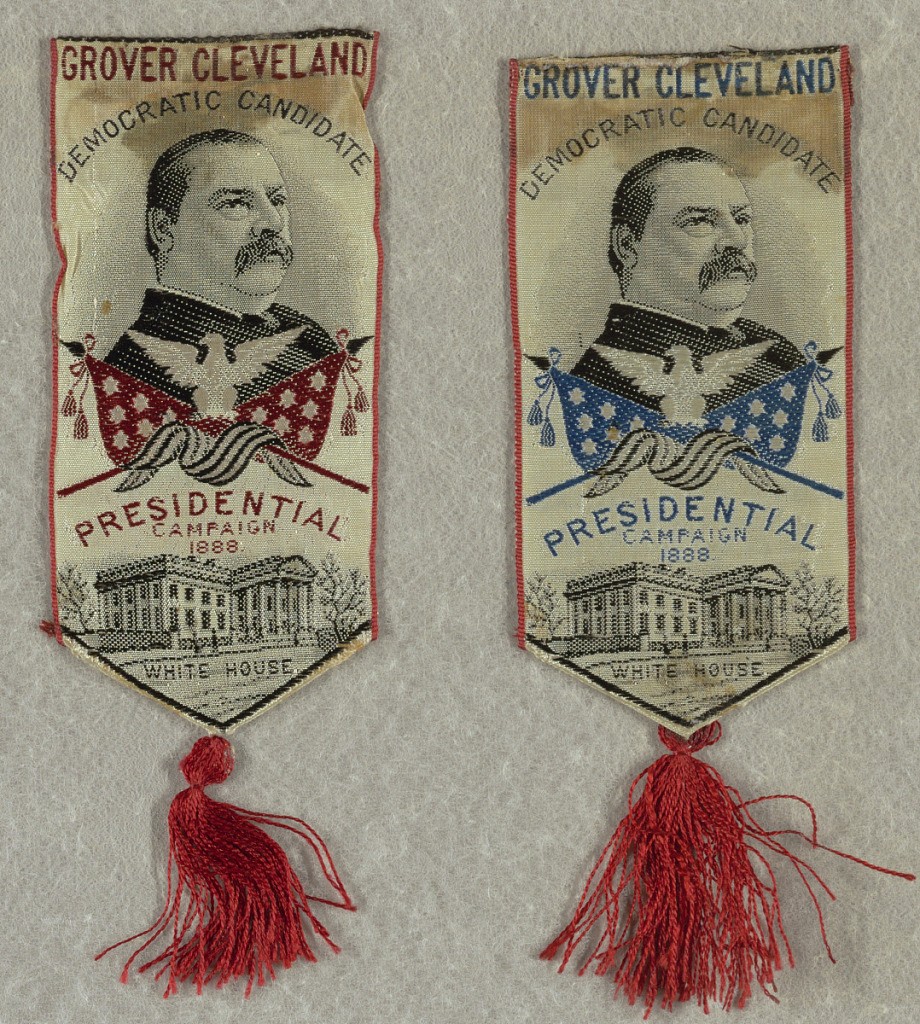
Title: Campaign ribbon
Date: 1888
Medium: silk Technique: jacquard woven
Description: From top to bottom: "GROVER CLEVELAND / DEMOCRATIC CANDIDATE" woven in red in A; blue in B. Portrait of Grover Cleveland, eagle, and flag. Flag red in A; blue in B. Inscription: "PRESIDENTIAL CAMPAIGN 1888" woven in red in A; blue in B. Picture of the White House. Inscription: "White House". Ends folded to make a point at center. Red tassel attached.